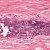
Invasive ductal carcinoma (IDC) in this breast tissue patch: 0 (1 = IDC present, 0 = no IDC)